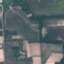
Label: PermanentCrop